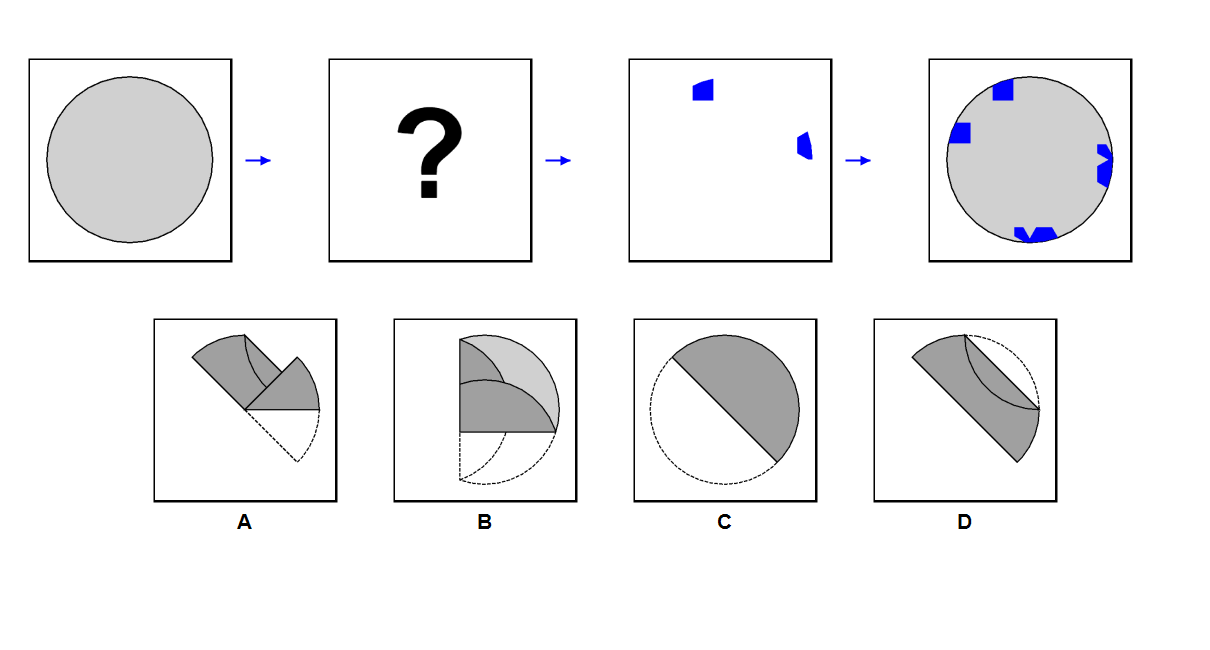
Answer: B